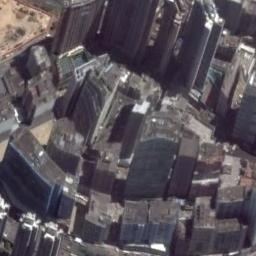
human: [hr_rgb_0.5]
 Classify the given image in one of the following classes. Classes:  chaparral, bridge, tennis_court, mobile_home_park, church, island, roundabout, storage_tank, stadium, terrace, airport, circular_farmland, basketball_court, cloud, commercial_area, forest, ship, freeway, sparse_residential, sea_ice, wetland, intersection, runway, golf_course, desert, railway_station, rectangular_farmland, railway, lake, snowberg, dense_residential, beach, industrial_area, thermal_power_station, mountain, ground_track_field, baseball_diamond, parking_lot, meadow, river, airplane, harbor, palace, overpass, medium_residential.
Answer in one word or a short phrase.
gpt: commercial_area